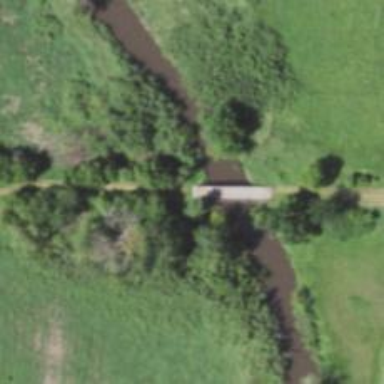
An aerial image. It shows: Abandoned railway passing under cycleway bridge.